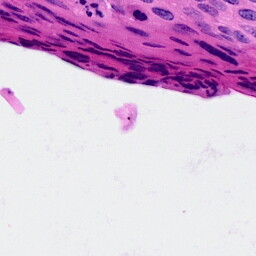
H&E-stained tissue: Cervix